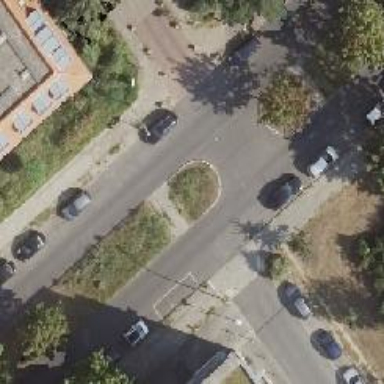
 featuring parallel on-street parking on the right lane. The road is part of dual carriageway."